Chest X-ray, PA view. Patient: 58 years old, sex M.
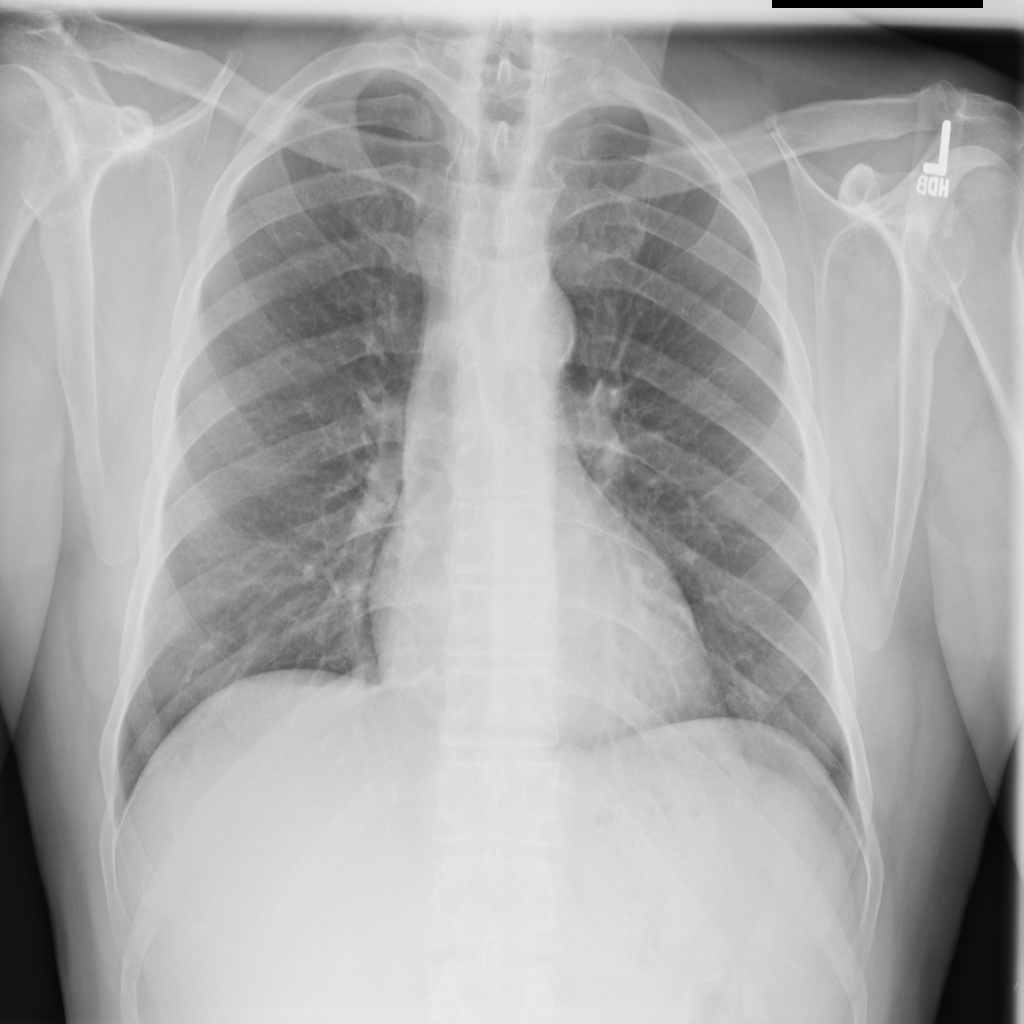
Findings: No Finding